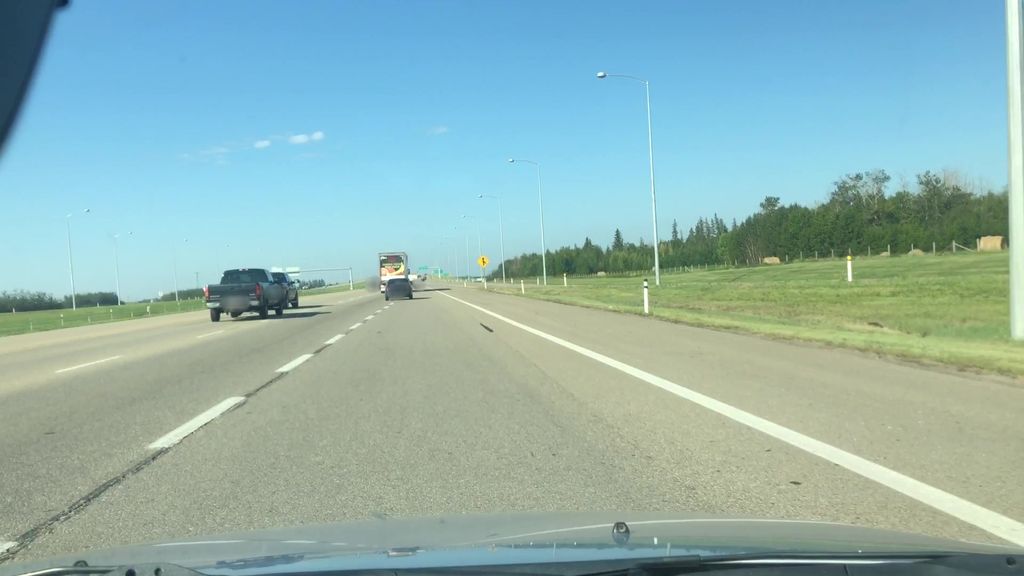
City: edmonton